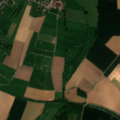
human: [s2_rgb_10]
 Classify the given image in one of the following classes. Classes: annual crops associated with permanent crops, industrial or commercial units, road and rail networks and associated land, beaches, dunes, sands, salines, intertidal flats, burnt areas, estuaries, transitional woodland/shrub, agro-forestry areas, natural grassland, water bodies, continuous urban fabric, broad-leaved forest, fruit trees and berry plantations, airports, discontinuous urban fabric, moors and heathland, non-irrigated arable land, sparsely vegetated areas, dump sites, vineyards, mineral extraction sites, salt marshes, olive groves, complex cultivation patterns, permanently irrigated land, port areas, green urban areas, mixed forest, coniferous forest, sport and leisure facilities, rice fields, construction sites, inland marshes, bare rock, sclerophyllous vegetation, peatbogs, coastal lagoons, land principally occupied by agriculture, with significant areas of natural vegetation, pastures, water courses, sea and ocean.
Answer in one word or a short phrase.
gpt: discontinuous urban fabric, non-irrigated arable land, pastures